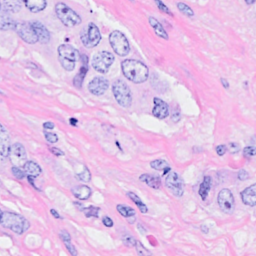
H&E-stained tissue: Breast